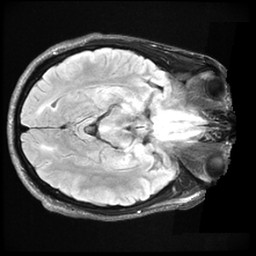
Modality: FLAIR
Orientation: axial
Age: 26
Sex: male
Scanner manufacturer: ge
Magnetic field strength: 3 T
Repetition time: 11 s
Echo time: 0.1497 s